九年级 · 解析几何
如图, 三条直线 $a / / b / / c$, 若 $\frac{A D}{D F}=\frac{2}{3}$, 则 $\frac{B C}{C E}=(\quad)$

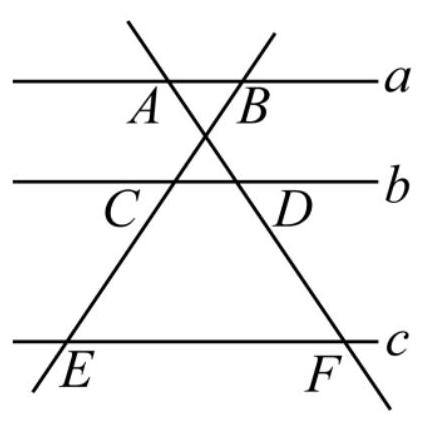
A. $\frac{2}{3}$
B. $\frac{3}{2}$
C. $\frac{2}{5}$
D. $\frac{3}{5}$

答案: A
解析: 根据平行线分线段成比例的性质, 即可求解.

【详解】解: $\because a / / b / / c, \frac{A D}{D F}=\frac{2}{3}$,

$\therefore \frac{B C}{C E}=\frac{A D}{D F}=\frac{2}{3}$.

故选 A.

【点睛】本题考查了平行线分线段成比例的性质, 熟练掌握相关性质是解题的关键. 平行线分线段成比例定理指的是两条直线被一组平行线 (不少于 3 条) 所截, 截得的对应线段的长度成比例.